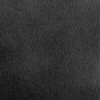
Label: dusty